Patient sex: F
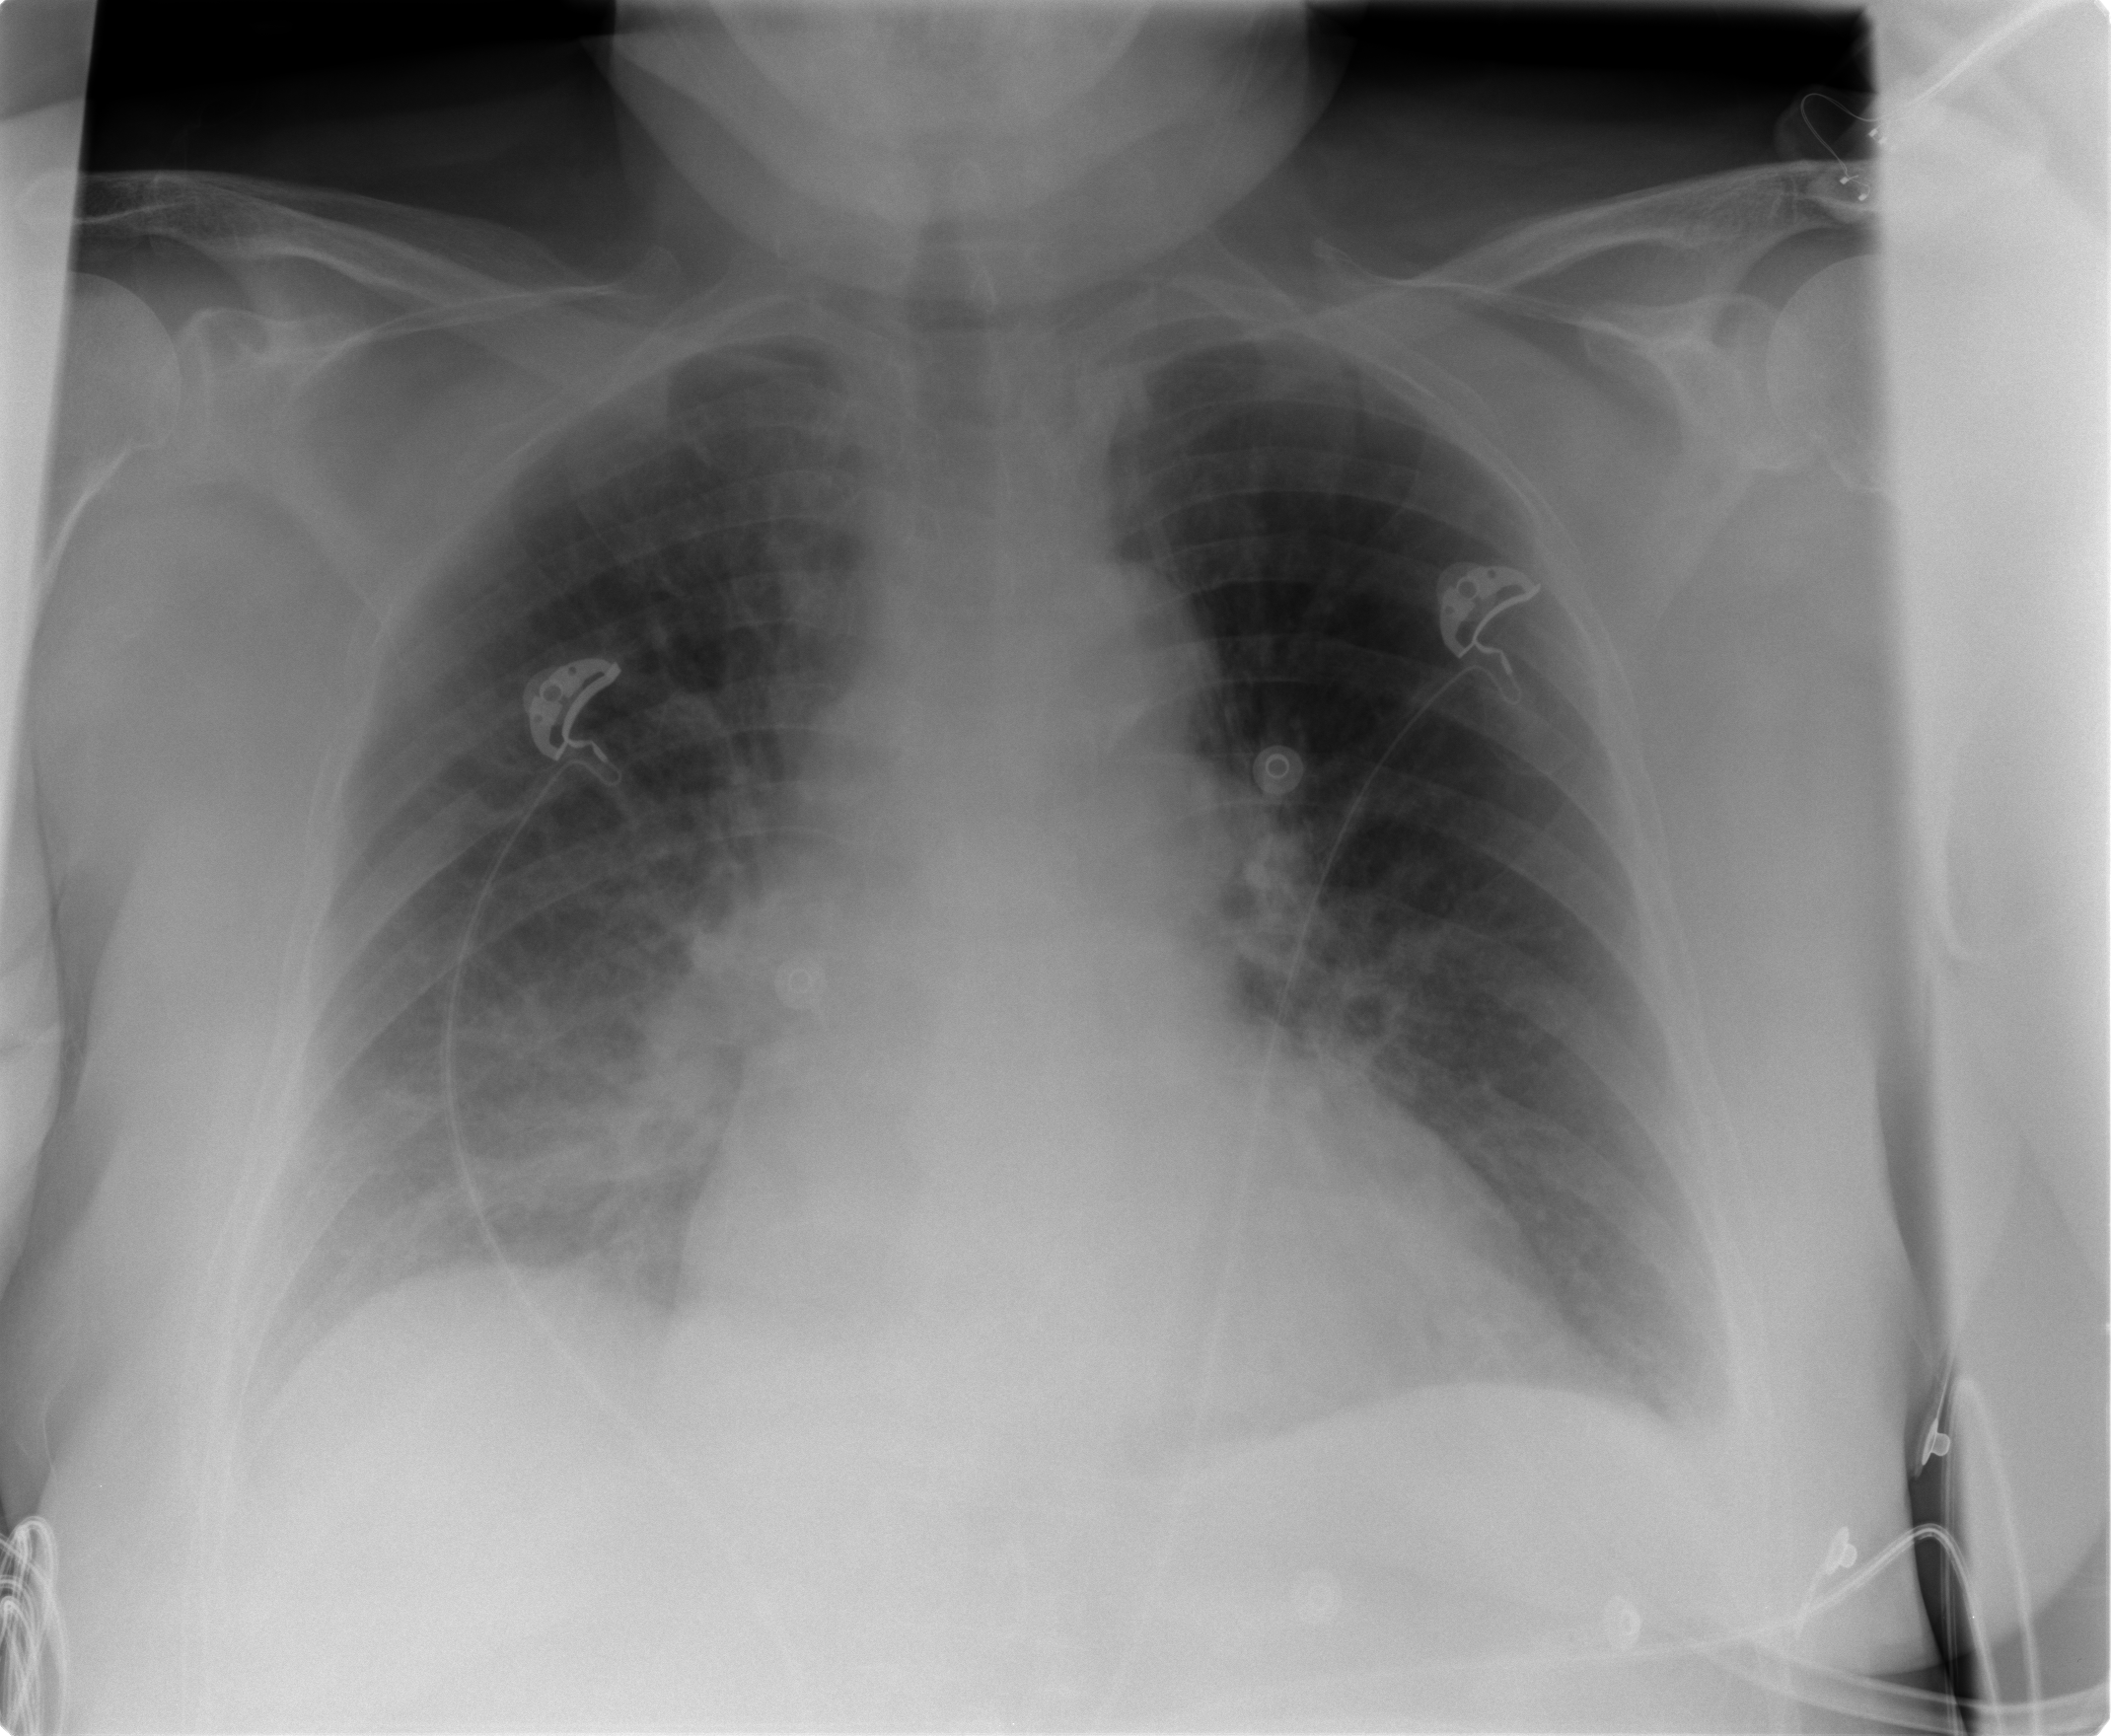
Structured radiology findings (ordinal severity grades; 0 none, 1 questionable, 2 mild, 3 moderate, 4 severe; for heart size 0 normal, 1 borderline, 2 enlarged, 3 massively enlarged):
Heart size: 2
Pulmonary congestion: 2
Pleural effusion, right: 1
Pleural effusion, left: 1
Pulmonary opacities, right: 2
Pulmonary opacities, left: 0
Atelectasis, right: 2
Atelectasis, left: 1